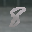
Label: 8